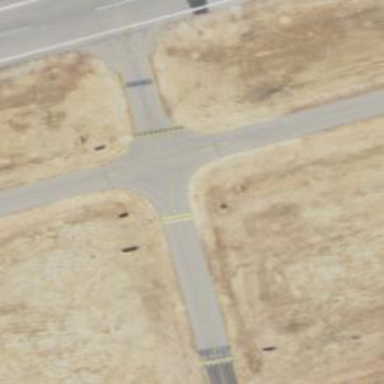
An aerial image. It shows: Image of taxiway at airport.